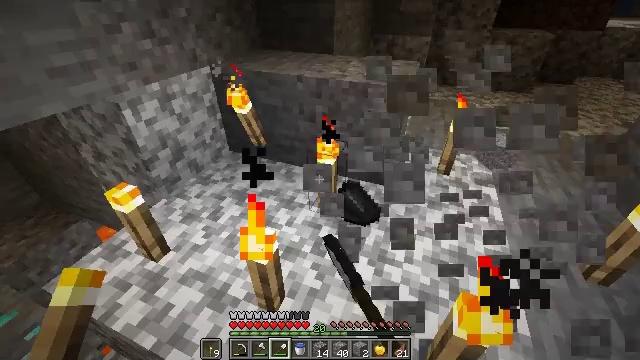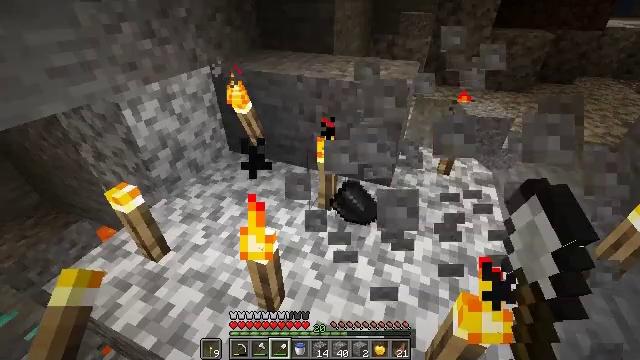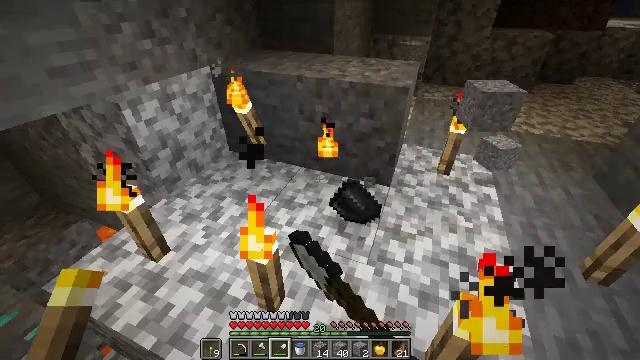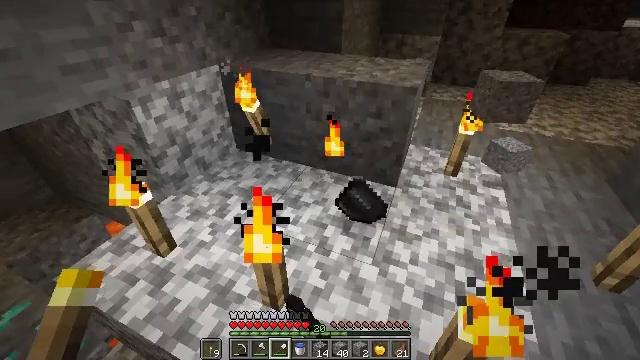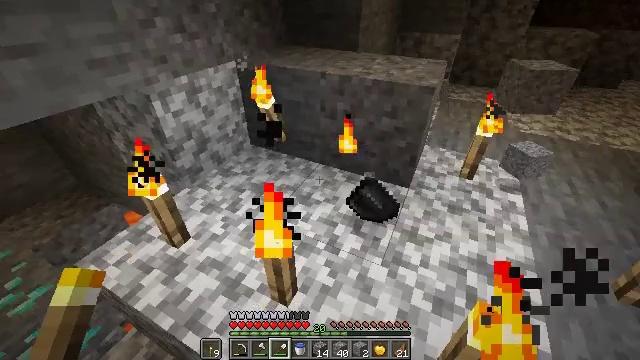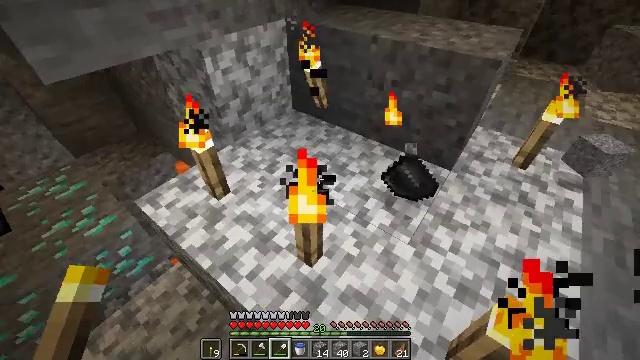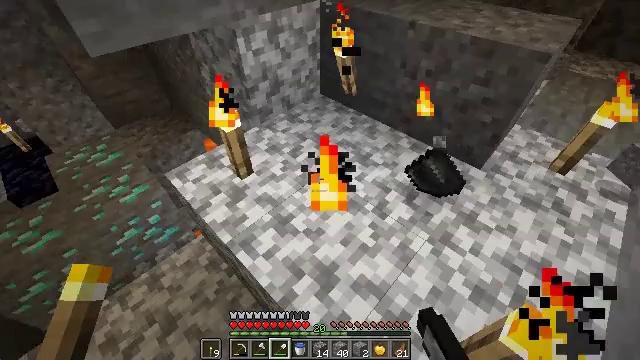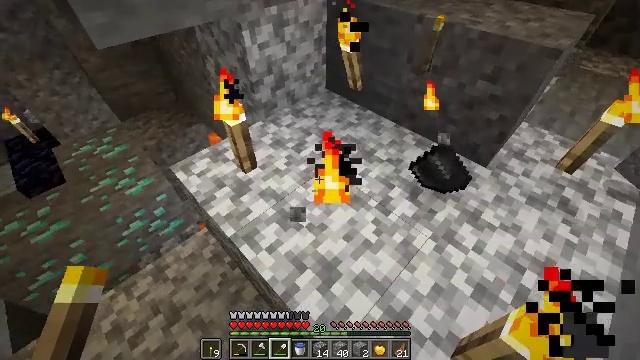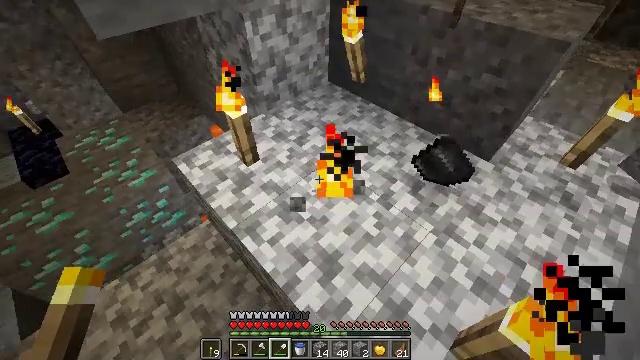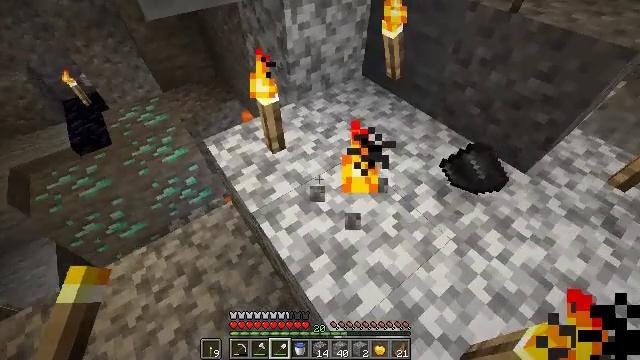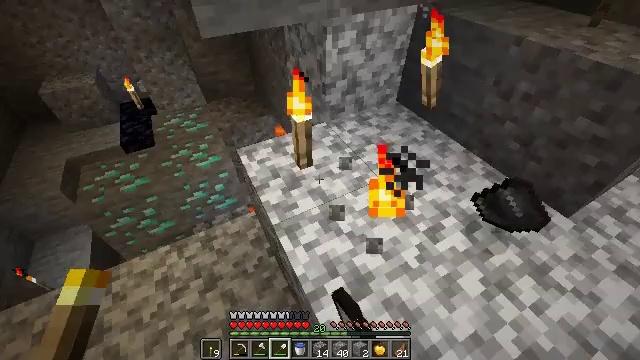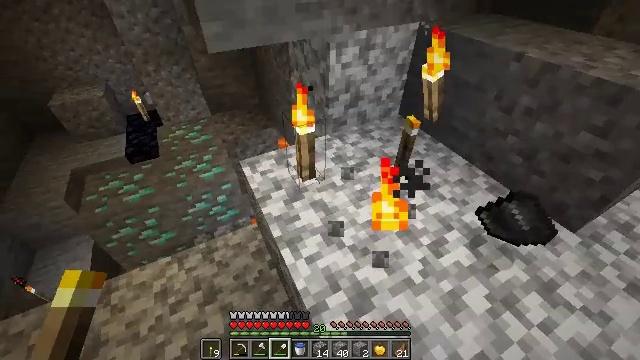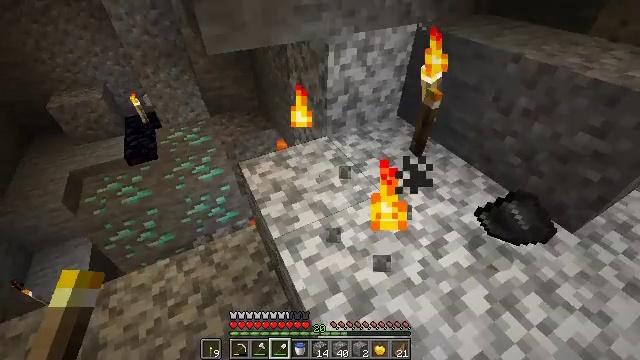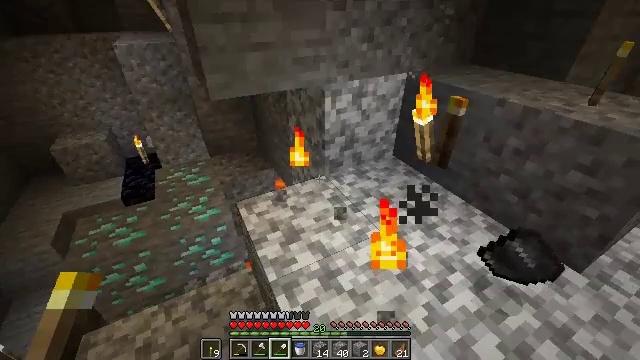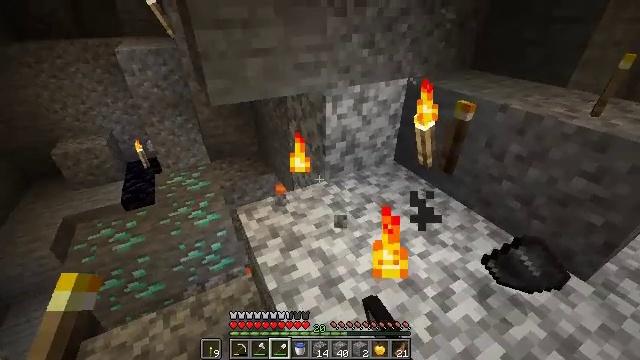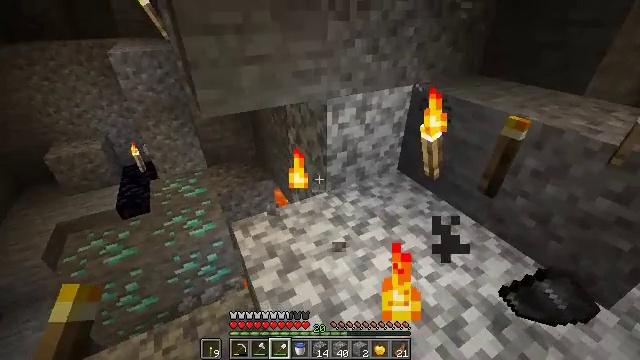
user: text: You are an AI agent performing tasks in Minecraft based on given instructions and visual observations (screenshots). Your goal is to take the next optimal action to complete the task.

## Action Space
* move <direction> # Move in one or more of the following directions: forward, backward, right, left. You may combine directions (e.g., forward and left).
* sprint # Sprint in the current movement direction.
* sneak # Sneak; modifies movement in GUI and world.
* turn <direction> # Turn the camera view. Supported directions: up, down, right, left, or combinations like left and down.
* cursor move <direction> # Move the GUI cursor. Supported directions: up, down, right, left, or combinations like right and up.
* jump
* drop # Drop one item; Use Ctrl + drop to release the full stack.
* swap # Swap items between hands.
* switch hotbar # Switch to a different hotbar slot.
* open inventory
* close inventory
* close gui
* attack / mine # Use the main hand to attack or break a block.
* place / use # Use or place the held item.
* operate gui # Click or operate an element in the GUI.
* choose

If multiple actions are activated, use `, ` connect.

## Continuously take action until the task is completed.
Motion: motion action
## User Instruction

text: Attack the torch to pick it up.
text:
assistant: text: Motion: attack / mine
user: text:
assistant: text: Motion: attack / mine
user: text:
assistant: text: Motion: turn left, attack / mine
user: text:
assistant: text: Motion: turn left
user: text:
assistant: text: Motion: turn left and down, attack / mine
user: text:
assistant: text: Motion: turn left and down, attack / mine
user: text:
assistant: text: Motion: turn left and down, attack / mine
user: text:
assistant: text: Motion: turn down, attack / mine
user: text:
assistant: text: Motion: turn left and down, attack / mine
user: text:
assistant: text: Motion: turn left and up, attack / mine
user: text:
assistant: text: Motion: turn up
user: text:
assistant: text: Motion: attack / mine
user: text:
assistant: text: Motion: turn up, attack / mine
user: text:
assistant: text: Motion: move forward
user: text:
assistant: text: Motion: move forward
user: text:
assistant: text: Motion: move forward, turn right and down, attack / mine
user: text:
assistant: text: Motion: attack / mine